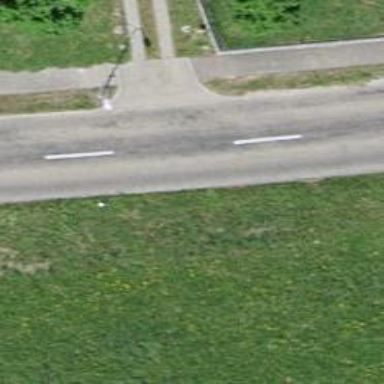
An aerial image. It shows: Secondary road.